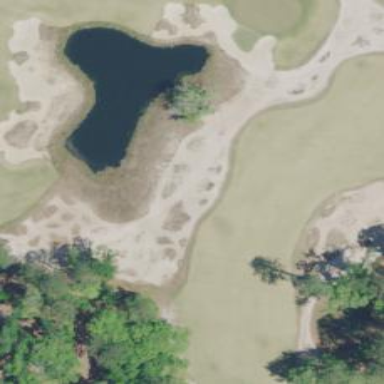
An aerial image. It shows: Water hazard on golf course. The hazard is natural water feature.